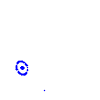
Particle: kaon